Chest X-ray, AP view. Patient: 38 years old, sex M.
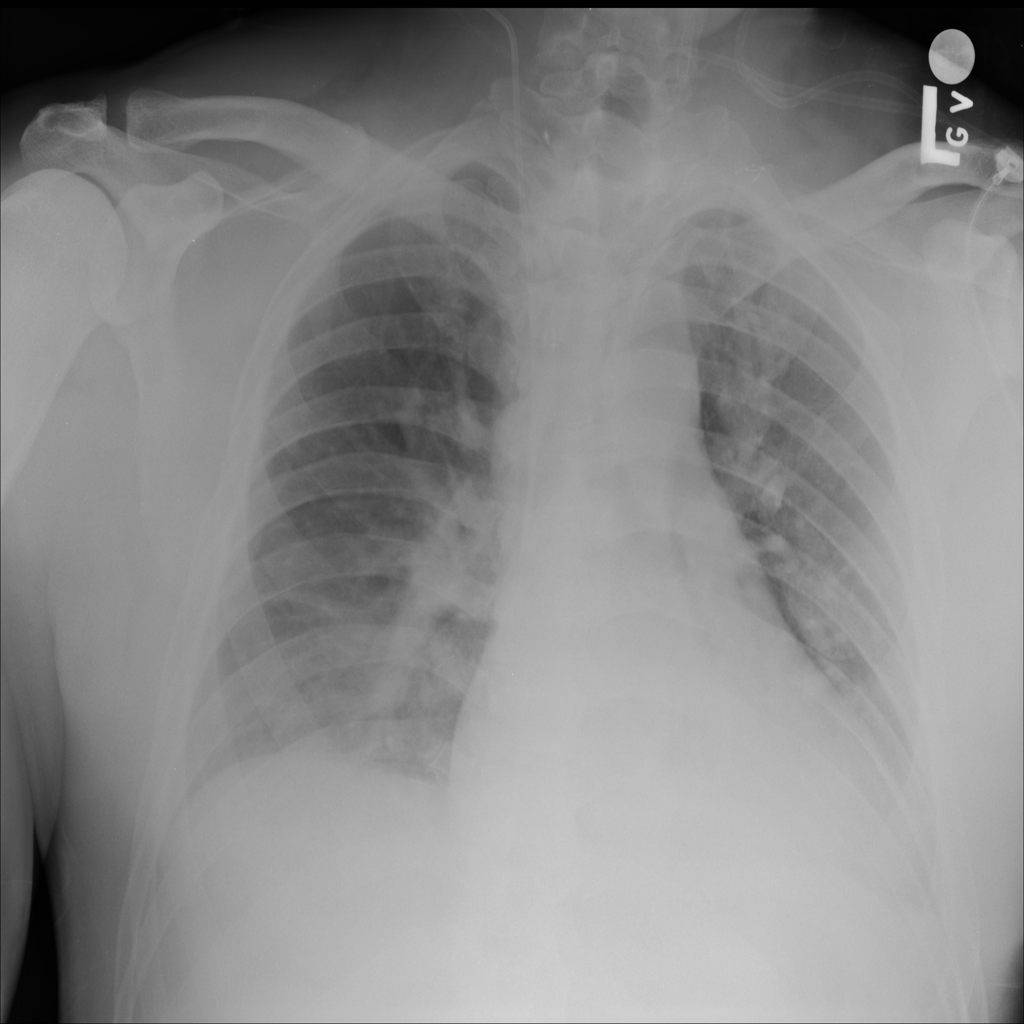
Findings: No Finding